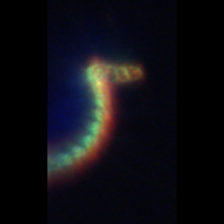
Taxon: Chaetoceros
Group: Diatoms